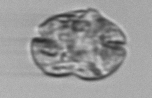
Label: Karenia